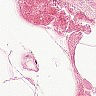
Metastatic tissue present: no